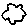
Label: cloud